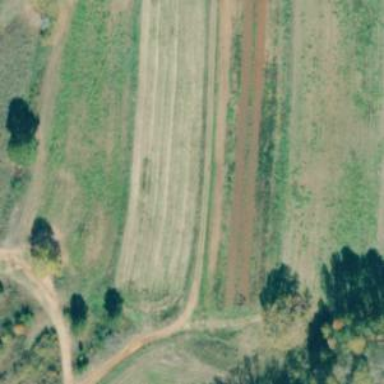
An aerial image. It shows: Farm.